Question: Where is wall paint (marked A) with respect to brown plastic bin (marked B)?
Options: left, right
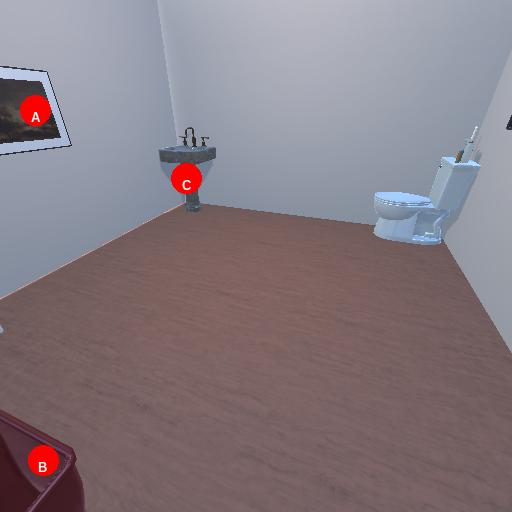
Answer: left